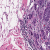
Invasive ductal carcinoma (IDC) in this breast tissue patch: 1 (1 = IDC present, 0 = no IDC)